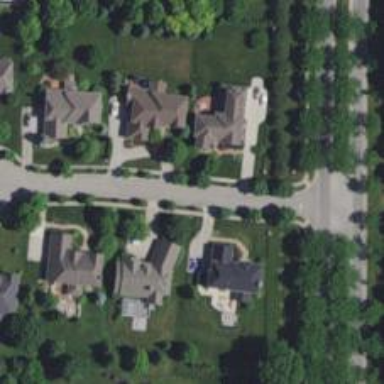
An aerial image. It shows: Residential road with asphalt surface and separate sidewalk.